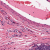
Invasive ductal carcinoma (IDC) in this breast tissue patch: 0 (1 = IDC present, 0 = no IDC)